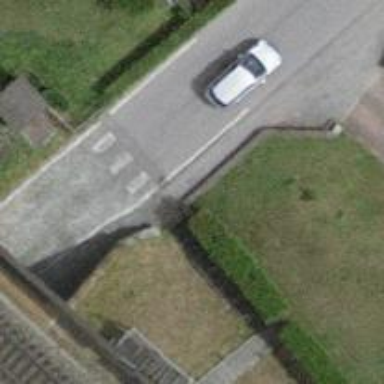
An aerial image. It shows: Residential road with sett surface and traffic calming table.